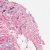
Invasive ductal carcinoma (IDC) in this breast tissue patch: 0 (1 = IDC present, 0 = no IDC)